Interaction volume radius: 5 \u00c5
Interaction volume height: 30 \u00c5
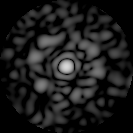
Disorder parameter: 0.8253